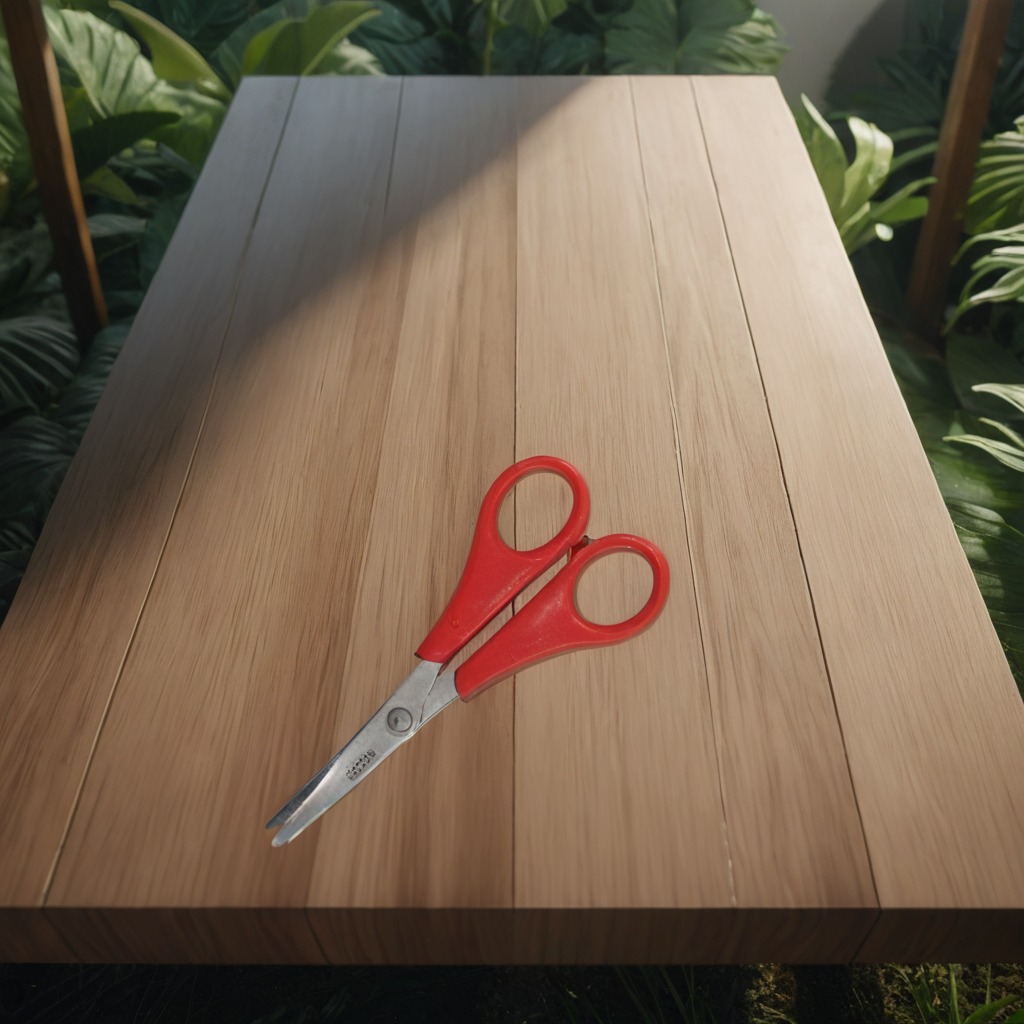
A scissor is lying on a wooden table.